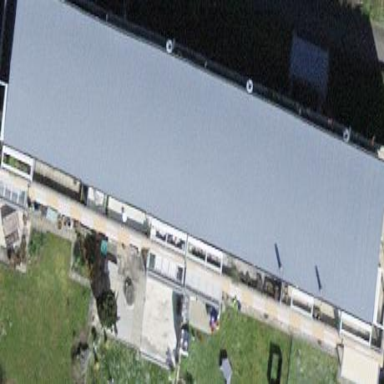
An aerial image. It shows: Building with flat roof.